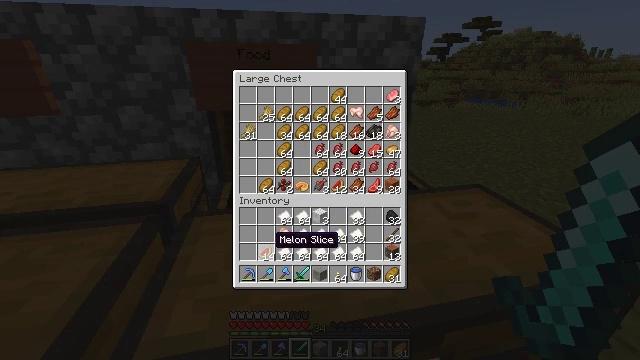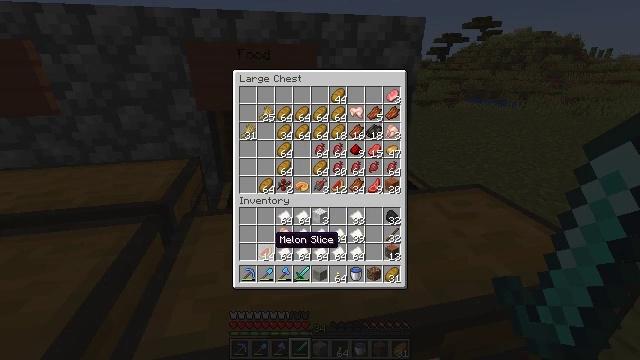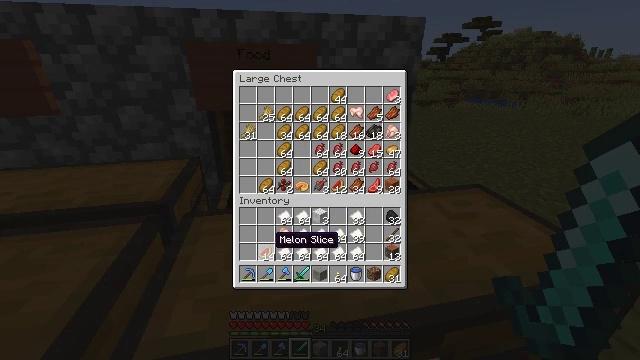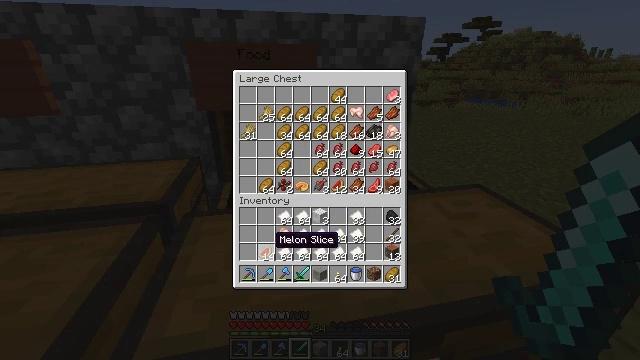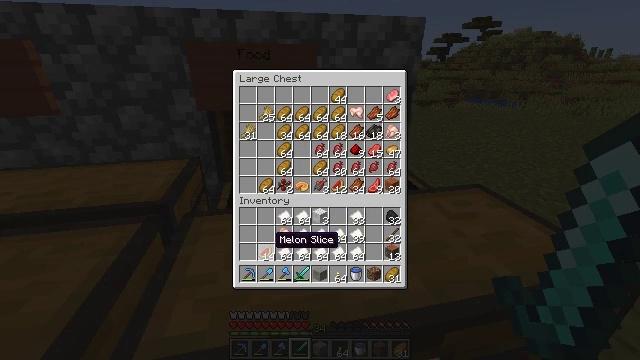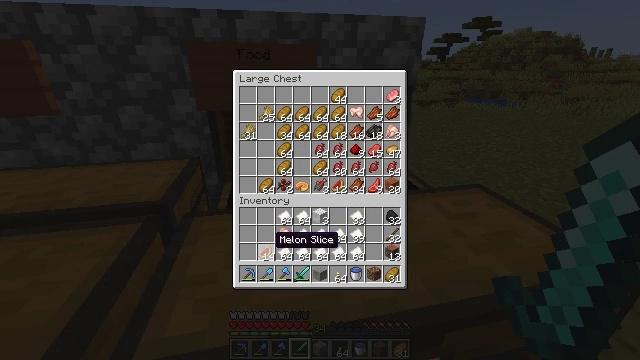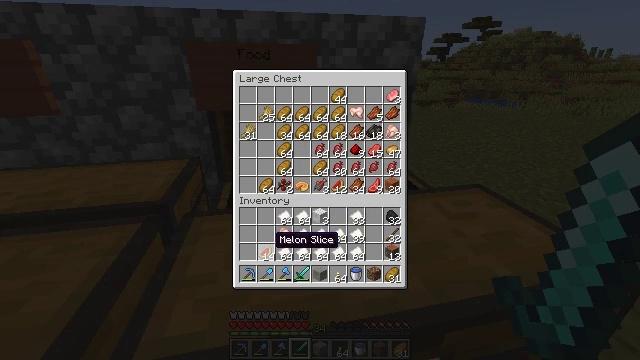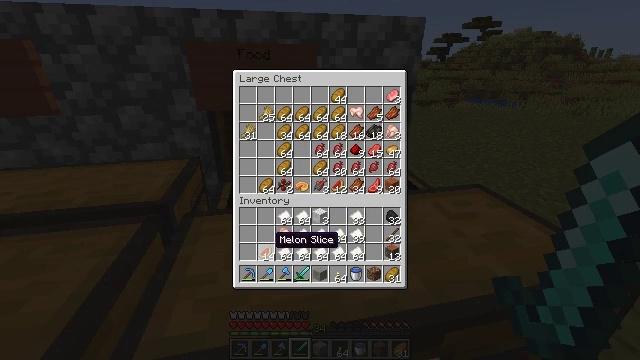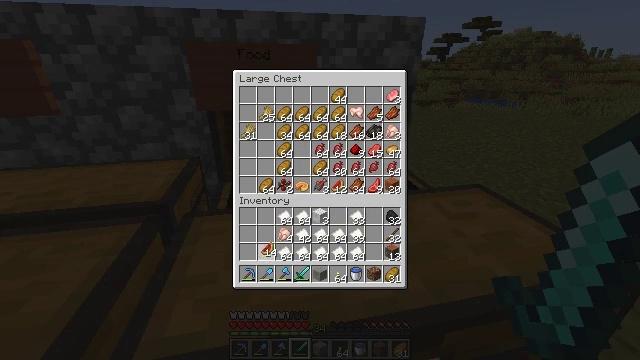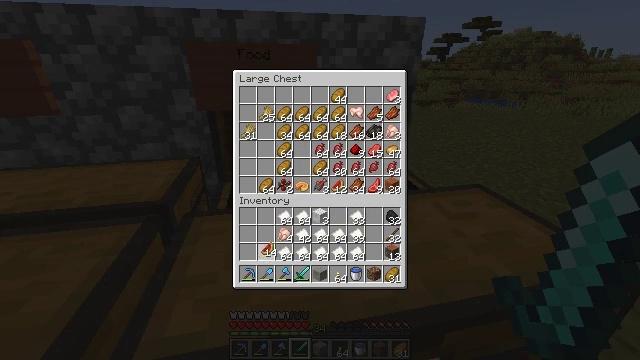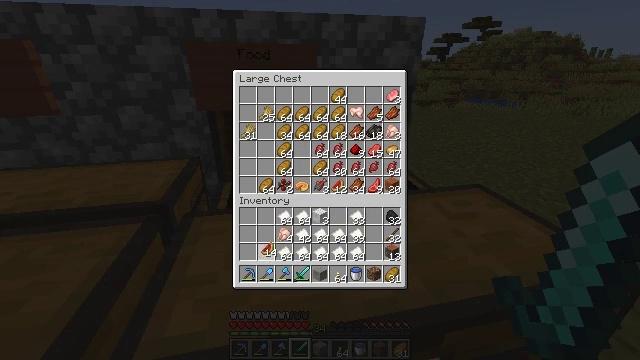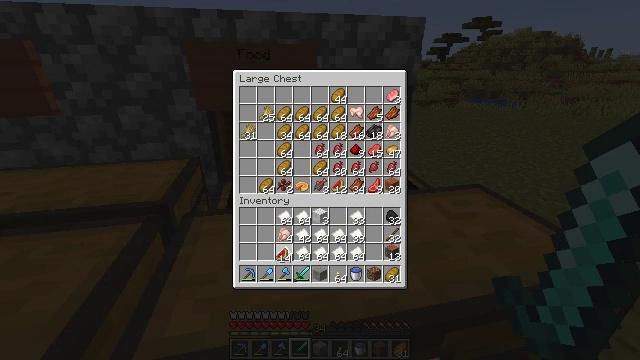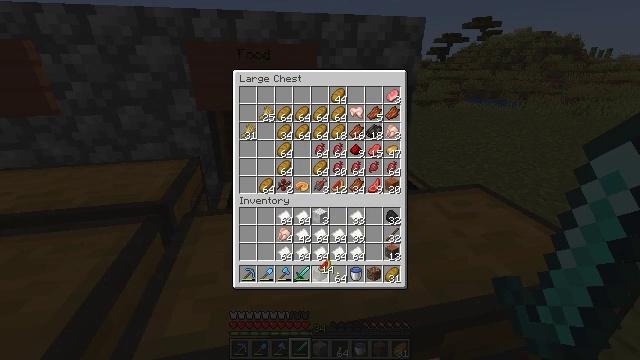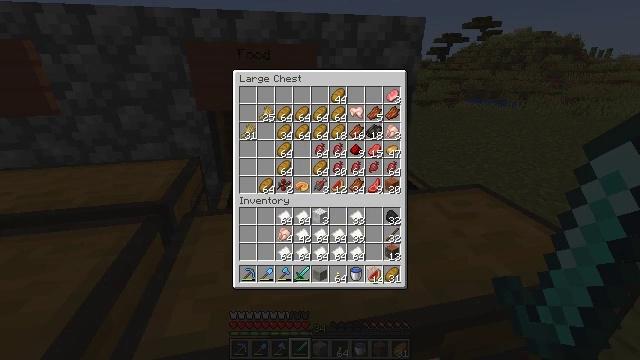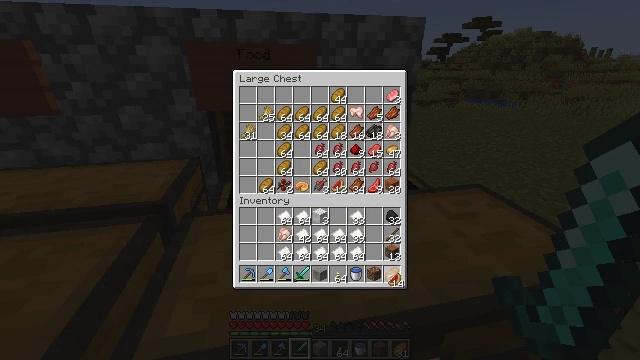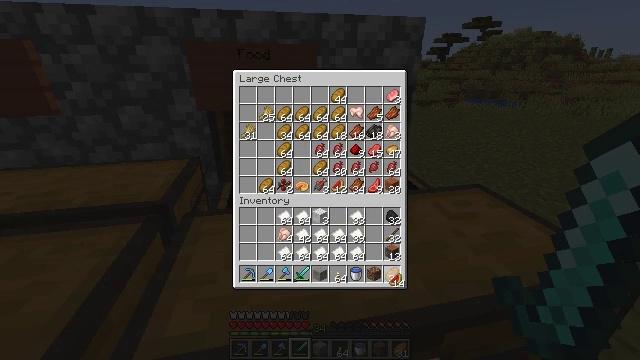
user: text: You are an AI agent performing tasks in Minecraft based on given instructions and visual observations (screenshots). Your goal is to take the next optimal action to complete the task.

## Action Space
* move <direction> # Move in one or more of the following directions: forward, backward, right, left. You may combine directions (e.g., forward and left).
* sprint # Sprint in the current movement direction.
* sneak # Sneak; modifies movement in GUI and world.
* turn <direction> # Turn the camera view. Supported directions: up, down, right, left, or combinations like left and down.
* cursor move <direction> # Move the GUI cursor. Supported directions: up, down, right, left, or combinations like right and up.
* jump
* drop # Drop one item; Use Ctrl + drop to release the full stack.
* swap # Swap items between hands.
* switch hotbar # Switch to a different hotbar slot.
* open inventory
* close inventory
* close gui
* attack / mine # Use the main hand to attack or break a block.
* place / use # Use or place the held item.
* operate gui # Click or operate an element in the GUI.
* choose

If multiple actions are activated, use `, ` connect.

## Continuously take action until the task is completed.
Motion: motion action
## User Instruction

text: Convert melon slices into melon seeds.
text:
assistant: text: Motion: no_op
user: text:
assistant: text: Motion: no_op
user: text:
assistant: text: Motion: no_op
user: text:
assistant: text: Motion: no_op
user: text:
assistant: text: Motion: no_op
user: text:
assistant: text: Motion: no_op
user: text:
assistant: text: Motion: no_op
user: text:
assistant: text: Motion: operate gui
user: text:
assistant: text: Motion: operate gui
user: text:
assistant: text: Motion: operate gui
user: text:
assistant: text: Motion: cursor move right
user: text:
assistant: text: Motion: cursor move right and down
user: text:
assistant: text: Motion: cursor move right and down
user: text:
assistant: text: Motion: cursor move right
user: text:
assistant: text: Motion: no_op
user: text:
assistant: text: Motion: no_op
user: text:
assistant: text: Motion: no_op
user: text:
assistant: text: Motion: no_op
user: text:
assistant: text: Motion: no_op
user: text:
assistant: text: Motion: no_op
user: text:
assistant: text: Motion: no_op
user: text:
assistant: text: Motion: no_op
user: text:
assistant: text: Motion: no_op
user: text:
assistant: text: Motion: operate gui
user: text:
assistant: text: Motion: operate gui
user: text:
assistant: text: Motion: operate gui
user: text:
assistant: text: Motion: no_op
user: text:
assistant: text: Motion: no_op
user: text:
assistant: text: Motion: no_op
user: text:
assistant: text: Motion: cursor move up